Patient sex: F
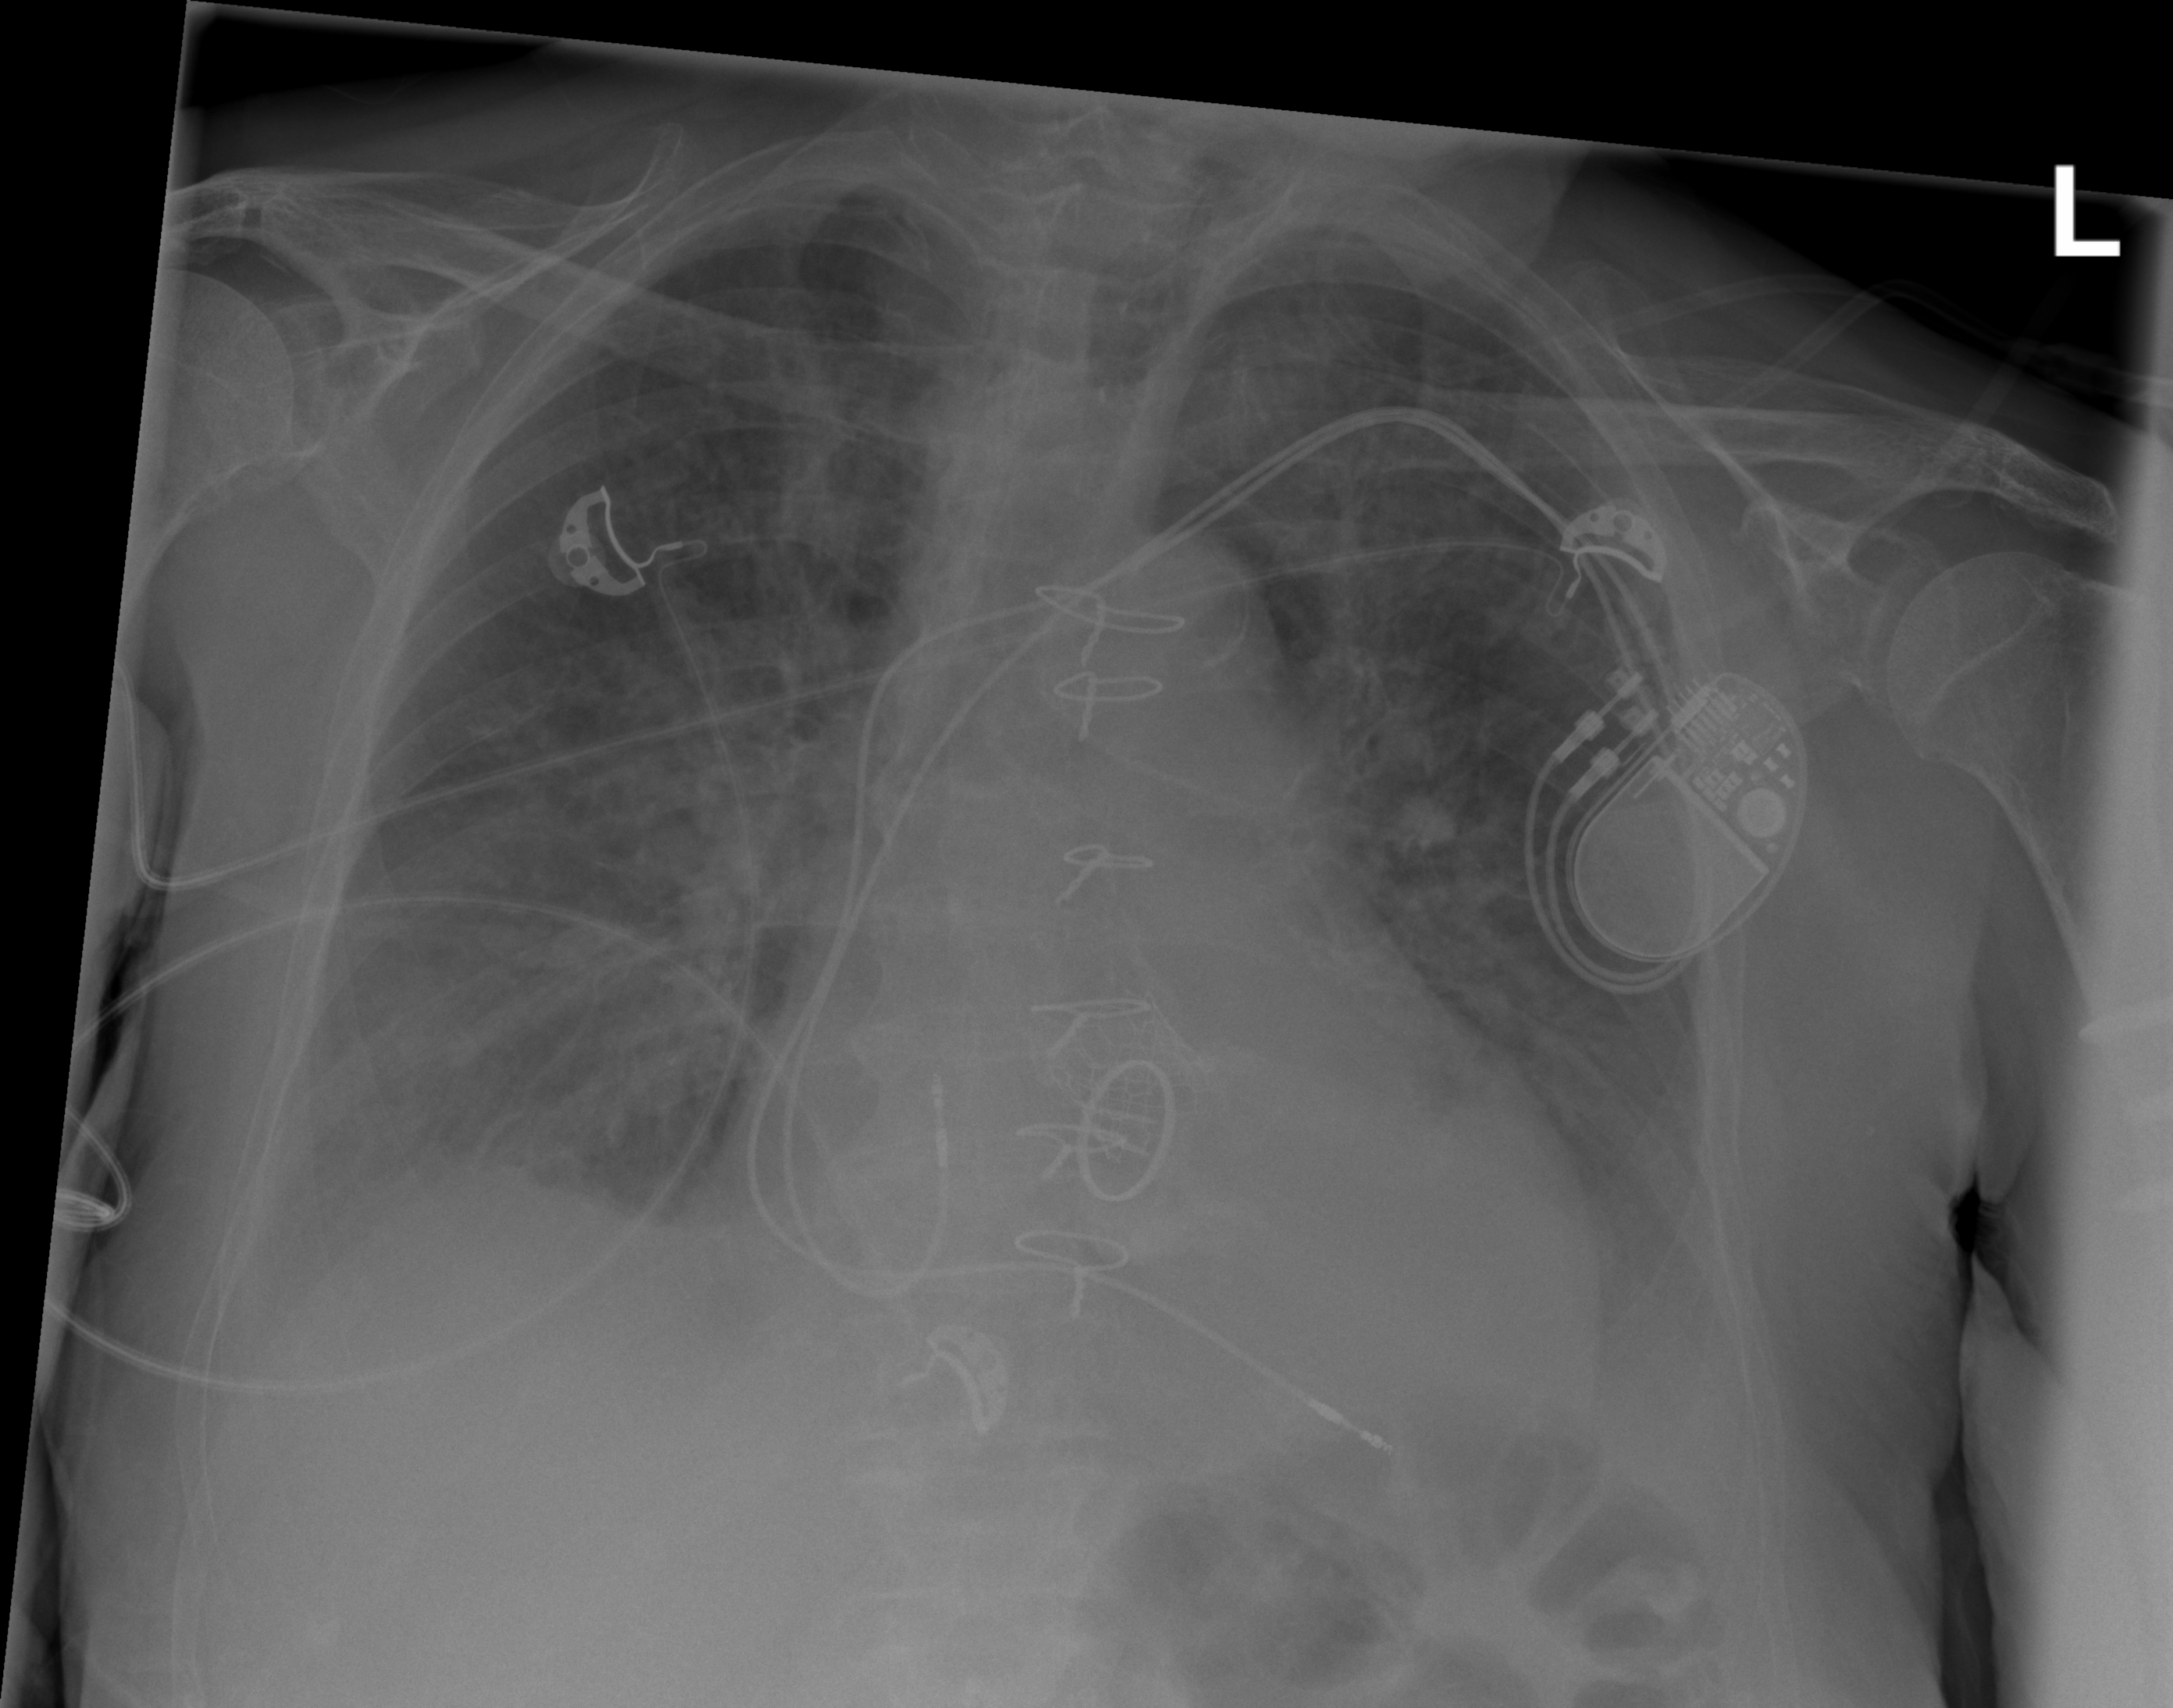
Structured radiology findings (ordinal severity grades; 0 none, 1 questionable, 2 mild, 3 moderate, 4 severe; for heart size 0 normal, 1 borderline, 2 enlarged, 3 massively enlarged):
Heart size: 2
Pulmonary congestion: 3
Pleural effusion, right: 2
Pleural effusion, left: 2
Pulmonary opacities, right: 3
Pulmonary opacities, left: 3
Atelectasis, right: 2
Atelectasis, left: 2